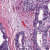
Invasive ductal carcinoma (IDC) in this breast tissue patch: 0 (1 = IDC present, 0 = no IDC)